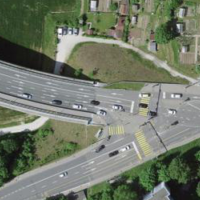
EUNIS habitat code: 57
Species observed at this site:
Ribes nigrum